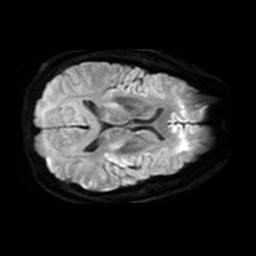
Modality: TRACE
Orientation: axial
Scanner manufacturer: philips
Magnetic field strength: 3 T
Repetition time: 3.339 s
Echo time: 0.076 s